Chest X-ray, PA view. Patient: 61 years old, sex M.
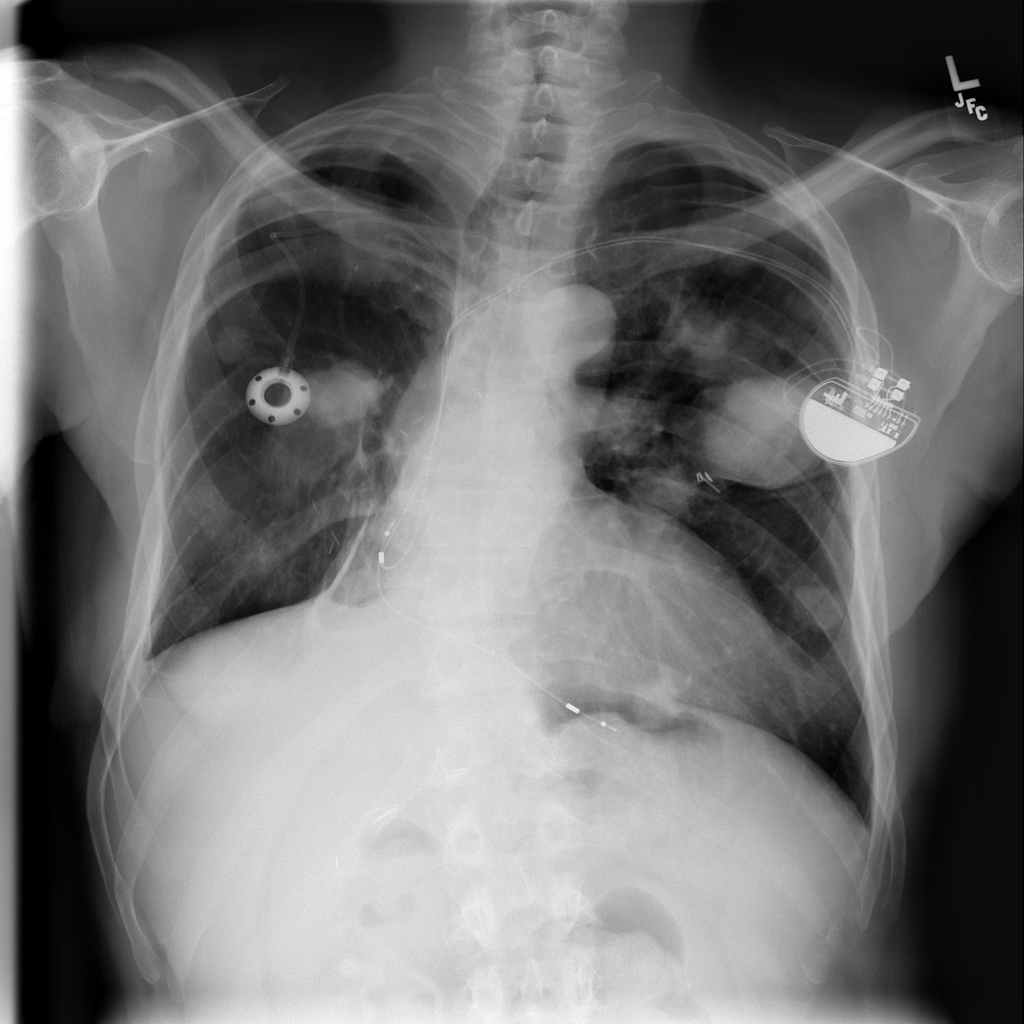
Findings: Mass, Nodule